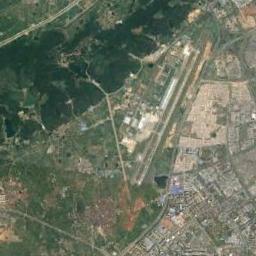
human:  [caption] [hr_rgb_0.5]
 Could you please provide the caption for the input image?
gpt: An airport is surrounded by many buildings next to the field .

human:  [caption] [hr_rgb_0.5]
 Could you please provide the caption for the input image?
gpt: The airport is built by the sea and the sea water is light blue .

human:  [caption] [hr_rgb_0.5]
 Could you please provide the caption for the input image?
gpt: A complex airport sandwiched between urban settlements and large green fields .

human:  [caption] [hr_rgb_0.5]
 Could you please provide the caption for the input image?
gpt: An airport with some parallel runways and buildings on the farmland while dense residential areas and the forest beside .

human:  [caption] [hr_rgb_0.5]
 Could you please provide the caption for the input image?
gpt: There are many buildings of different sizes and shapes at the airport .